Interaction volume radius: 10 \u00c5
Interaction volume height: 10 \u00c5
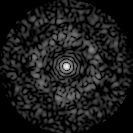
Disorder parameter: 0.8305